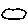
Label: cloud